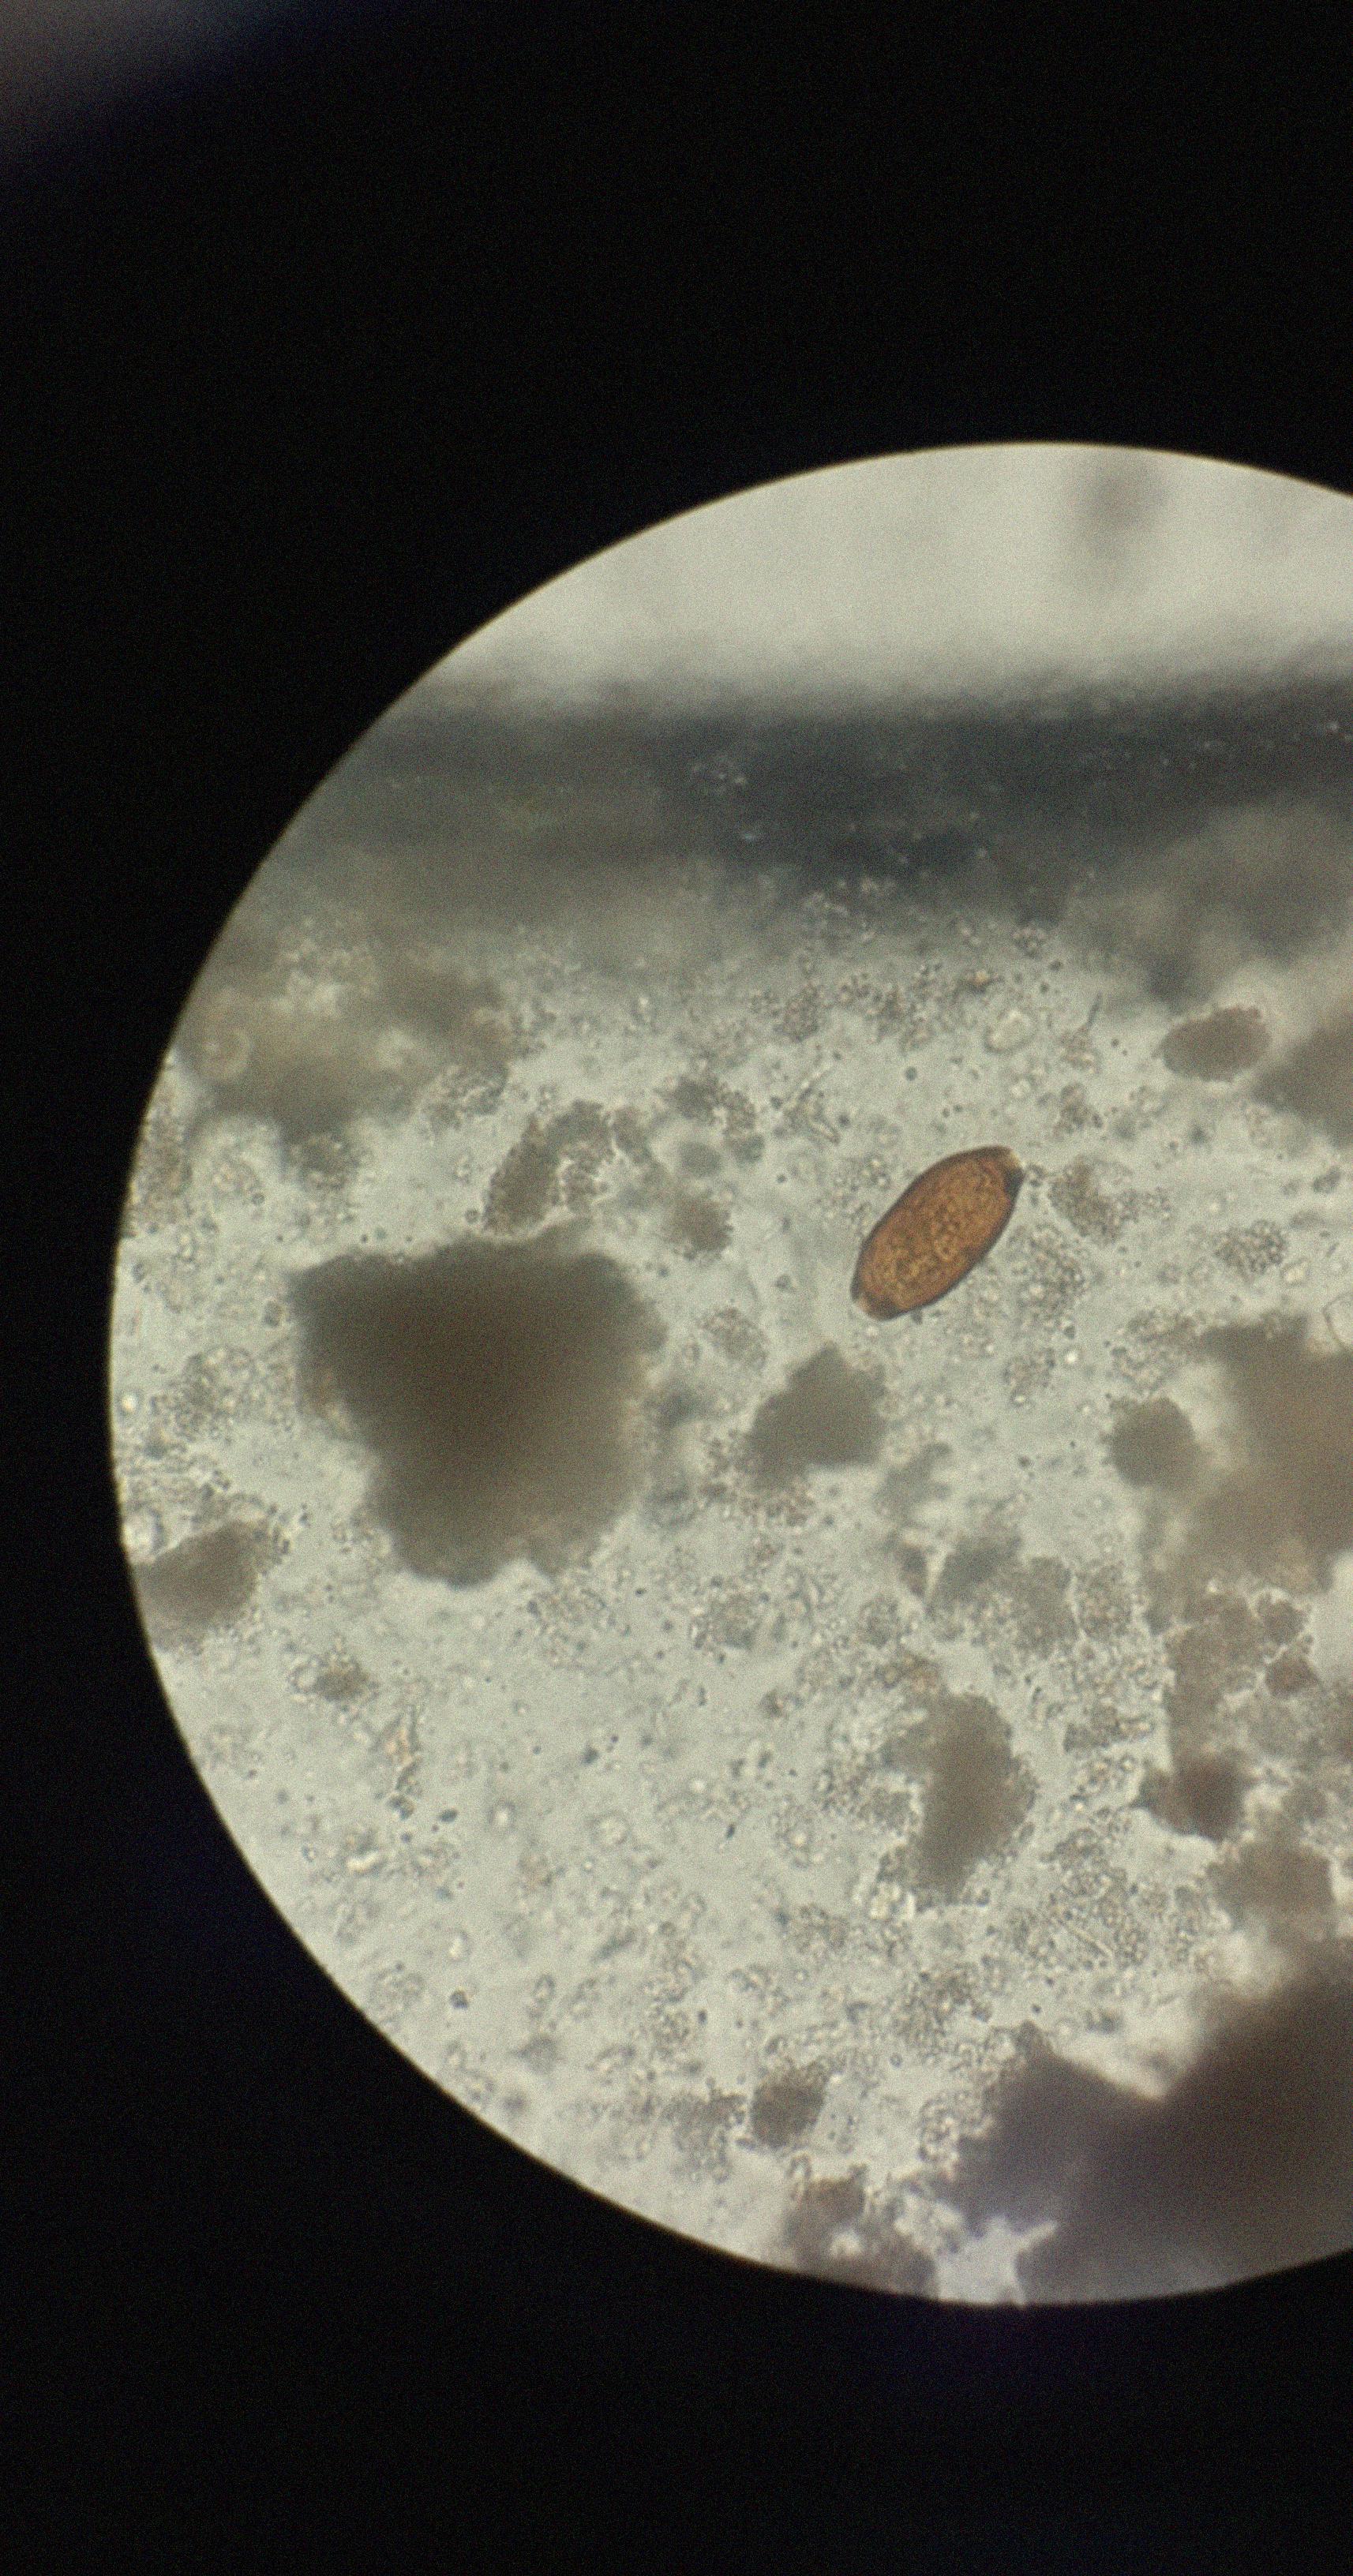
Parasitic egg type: Trichuris trichiura